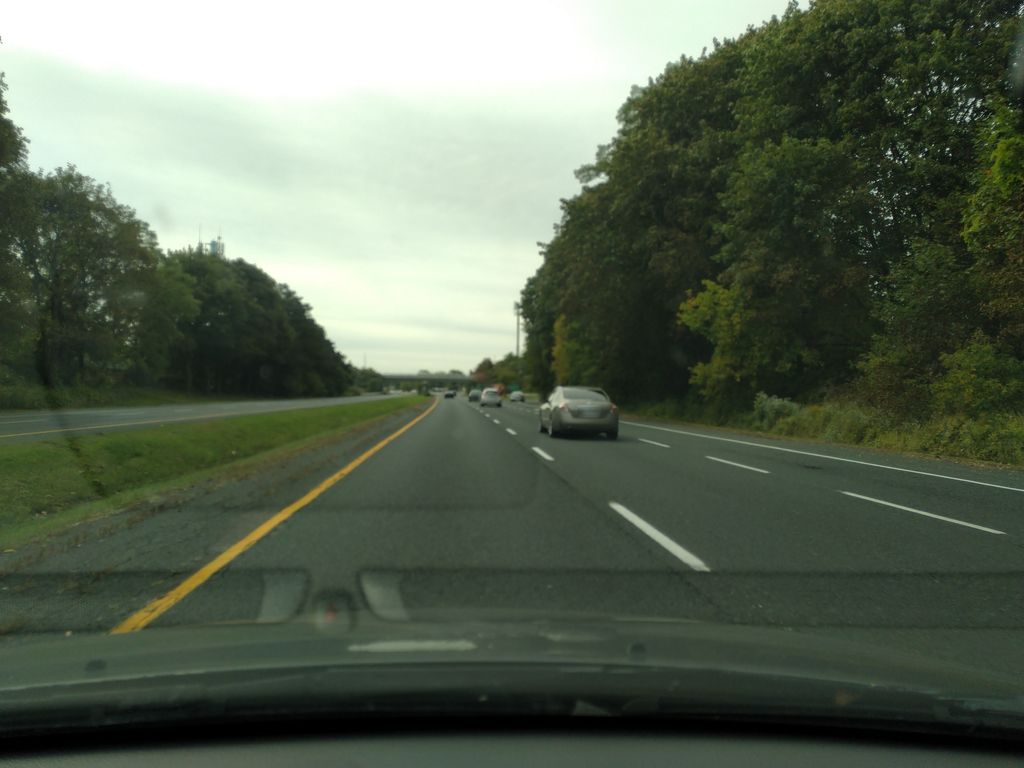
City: toronto